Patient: sex M, age 60
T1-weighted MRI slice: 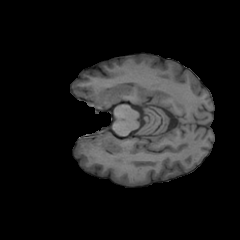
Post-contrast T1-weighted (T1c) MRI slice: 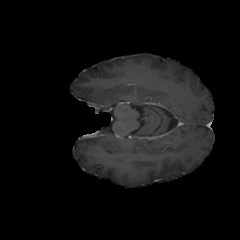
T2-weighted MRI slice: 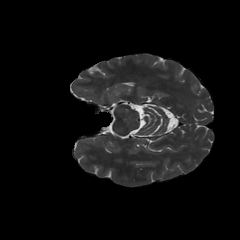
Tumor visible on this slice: no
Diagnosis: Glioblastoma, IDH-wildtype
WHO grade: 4